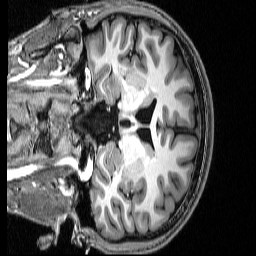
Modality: T1w
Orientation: coronal
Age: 24
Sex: male
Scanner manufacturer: siemens
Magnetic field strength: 3 T
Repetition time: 2.53 s
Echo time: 0.00339 s